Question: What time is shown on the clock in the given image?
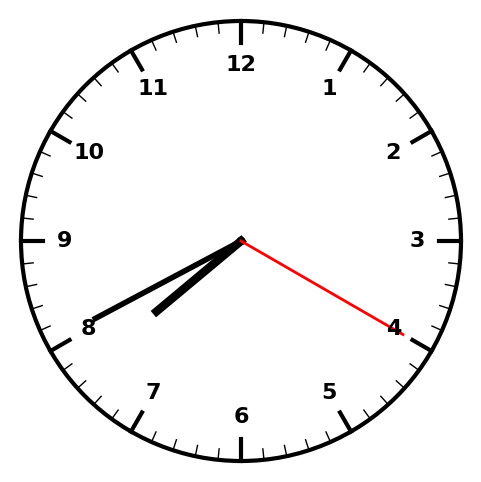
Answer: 07:40:20